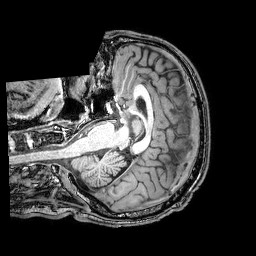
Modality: T1w
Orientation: axial
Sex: male
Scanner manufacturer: philips
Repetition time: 0.008135 s
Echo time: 0.00374 s